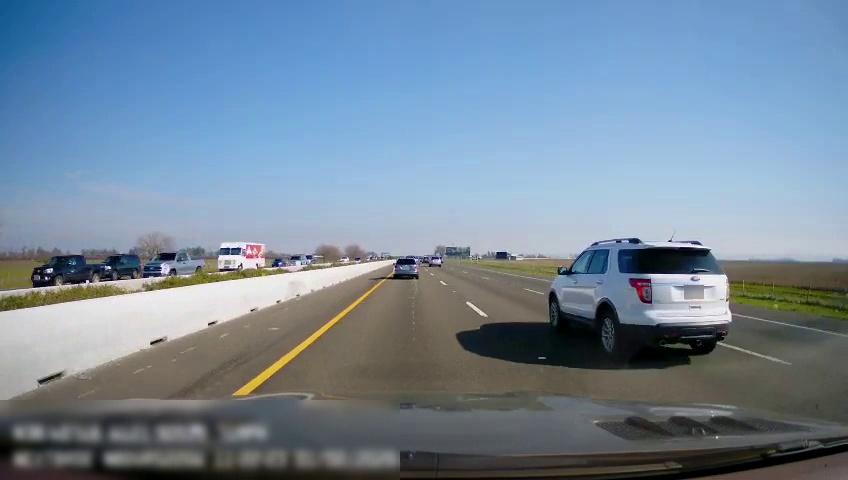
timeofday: Day
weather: Sunny
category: Drivable Space
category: Vehicles | SUV
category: Vehicles | Car
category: Vehicles | Car
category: Vehicles | Bus
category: Vehicles | Truck
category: Vehicles | SUV
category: Vehicles | Truck
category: Vehicles | Car
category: Vehicles | Truck
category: Vehicles | Truck
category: Vehicles | Car
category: Lanes | Current Lane
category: Lanes | Alternate Lane
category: Lanes | Current Lane
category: Lanes | Alternate Lane
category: Lanes | Alternate Lane